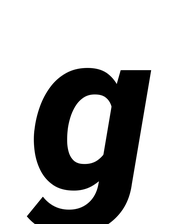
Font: Roboto-Italic_ExtraBold_Italic